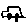
Label: car